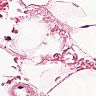
Metastatic tissue present: no